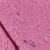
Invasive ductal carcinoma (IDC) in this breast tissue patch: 0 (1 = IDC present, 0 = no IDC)